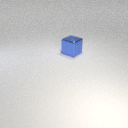
large blue metal cube